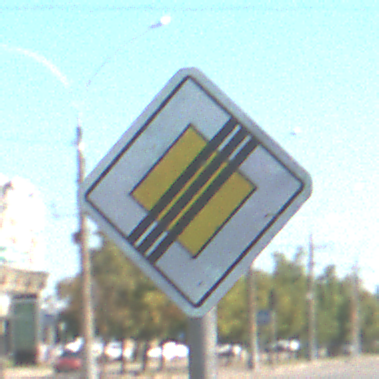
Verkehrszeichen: EndeVorfahrtsstrasse
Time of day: Midday
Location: Outdoor (Urban)
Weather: Clear
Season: NotSpecified
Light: Natural